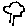
Label: tree